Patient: sex F, age 48
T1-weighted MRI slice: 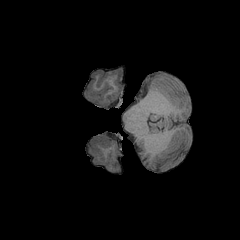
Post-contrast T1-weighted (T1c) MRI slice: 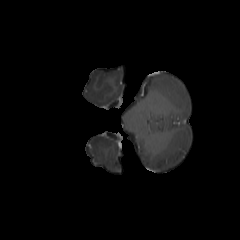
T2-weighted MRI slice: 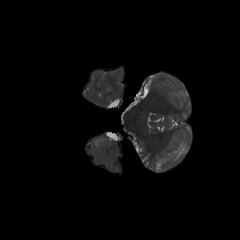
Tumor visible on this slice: yes
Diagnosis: Astrocytoma, IDH-mutant
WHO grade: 2